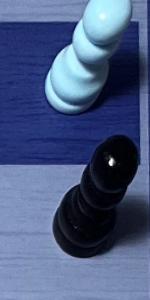
Label: Pawn_Black